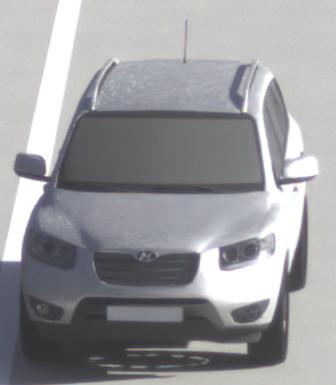
Make: Hyundai
Model: Santa Fe 2.4
Detailed model: Santa Fe (CM)
Model produced from: 2010/01
Model produced until: 2012/09
Doors: 5
Color: white
Road condition: dry road
Daytime: morning or afternoon
Contrast: high contrast